Interaction volume radius: 5 \u00c5
Interaction volume height: 25 \u00c5
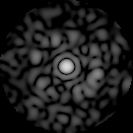
Disorder parameter: 0.8418